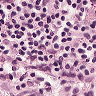
Metastatic tissue present: no